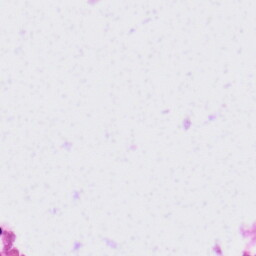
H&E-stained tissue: Tonsil